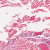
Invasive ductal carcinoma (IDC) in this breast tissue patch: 0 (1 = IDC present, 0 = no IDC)